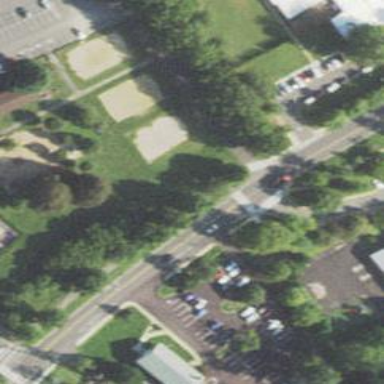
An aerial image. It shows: Marked crossing on footway with nearby cycle track.